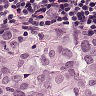
Metastatic tissue present: yes